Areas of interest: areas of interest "Zhejiang Shaoxing SUPOR Home Appliances Co., Ltd."
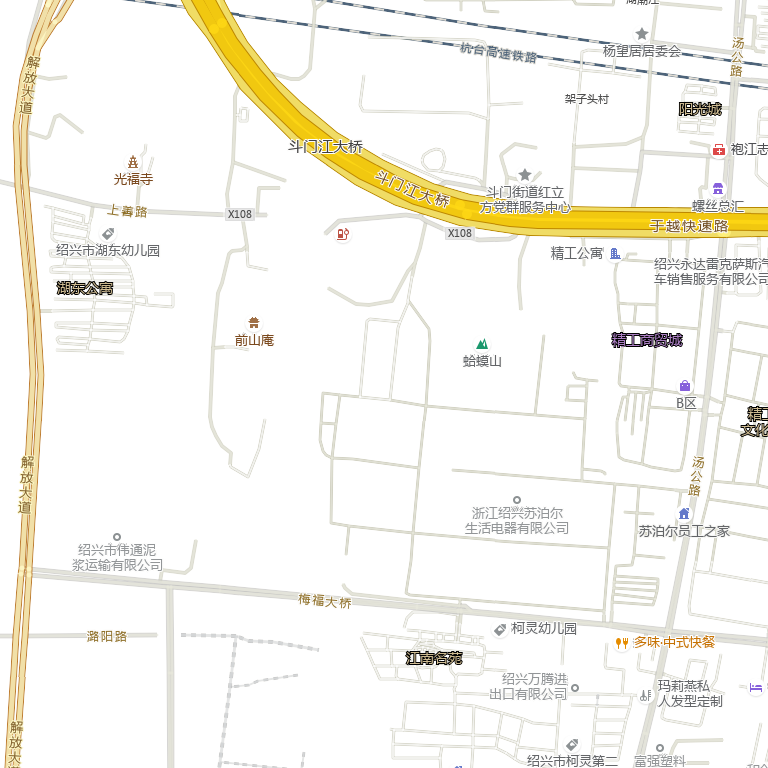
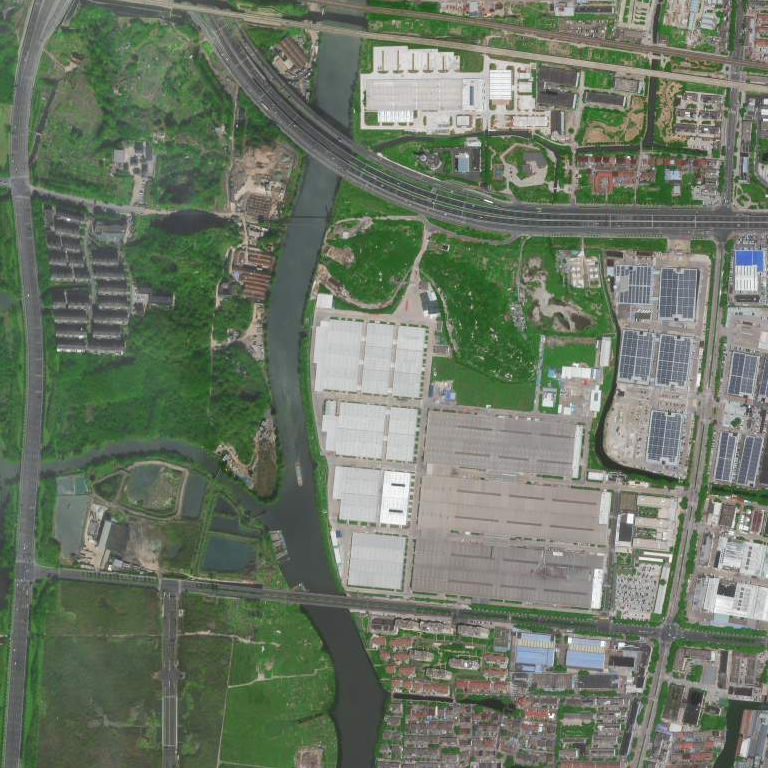